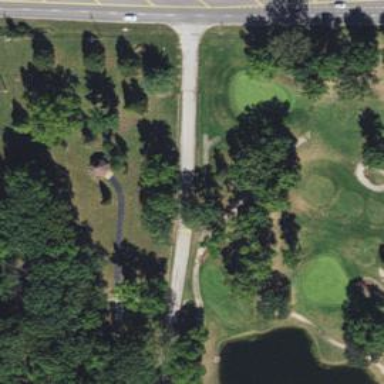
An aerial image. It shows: Service road used as golf cart path.